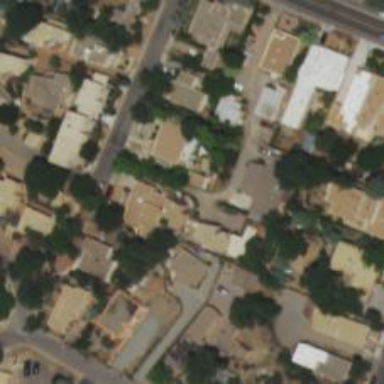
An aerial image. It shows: Alley classified as service road.